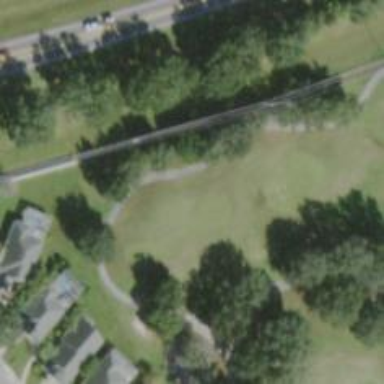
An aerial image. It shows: Grass area designated as golf tee.